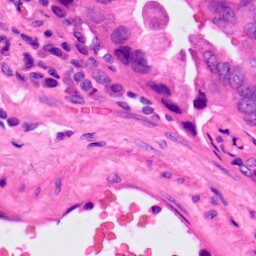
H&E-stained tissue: Lung